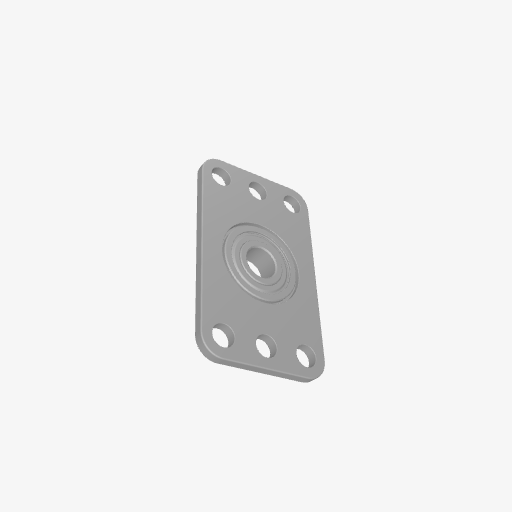
Part: FlatPillowBlock6ID